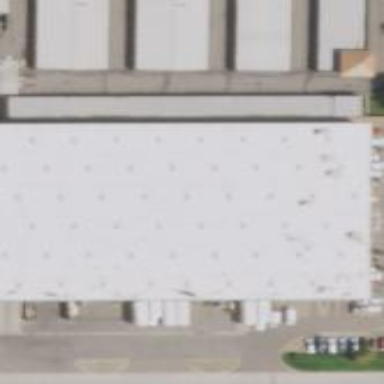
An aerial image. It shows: Industrial building.